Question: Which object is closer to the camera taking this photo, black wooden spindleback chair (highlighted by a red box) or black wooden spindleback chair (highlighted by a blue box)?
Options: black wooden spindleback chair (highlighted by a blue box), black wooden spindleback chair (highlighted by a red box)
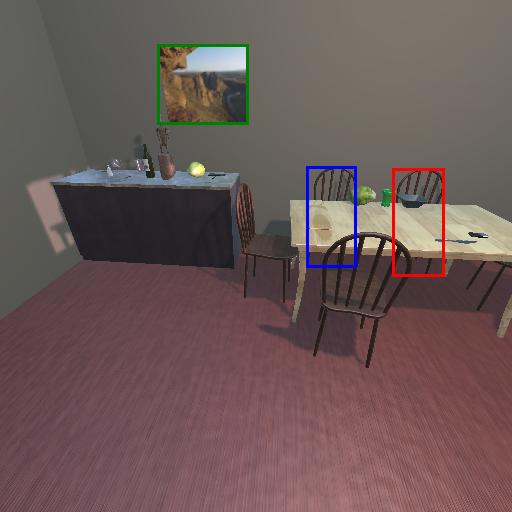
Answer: black wooden spindleback chair (highlighted by a blue box)